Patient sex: M
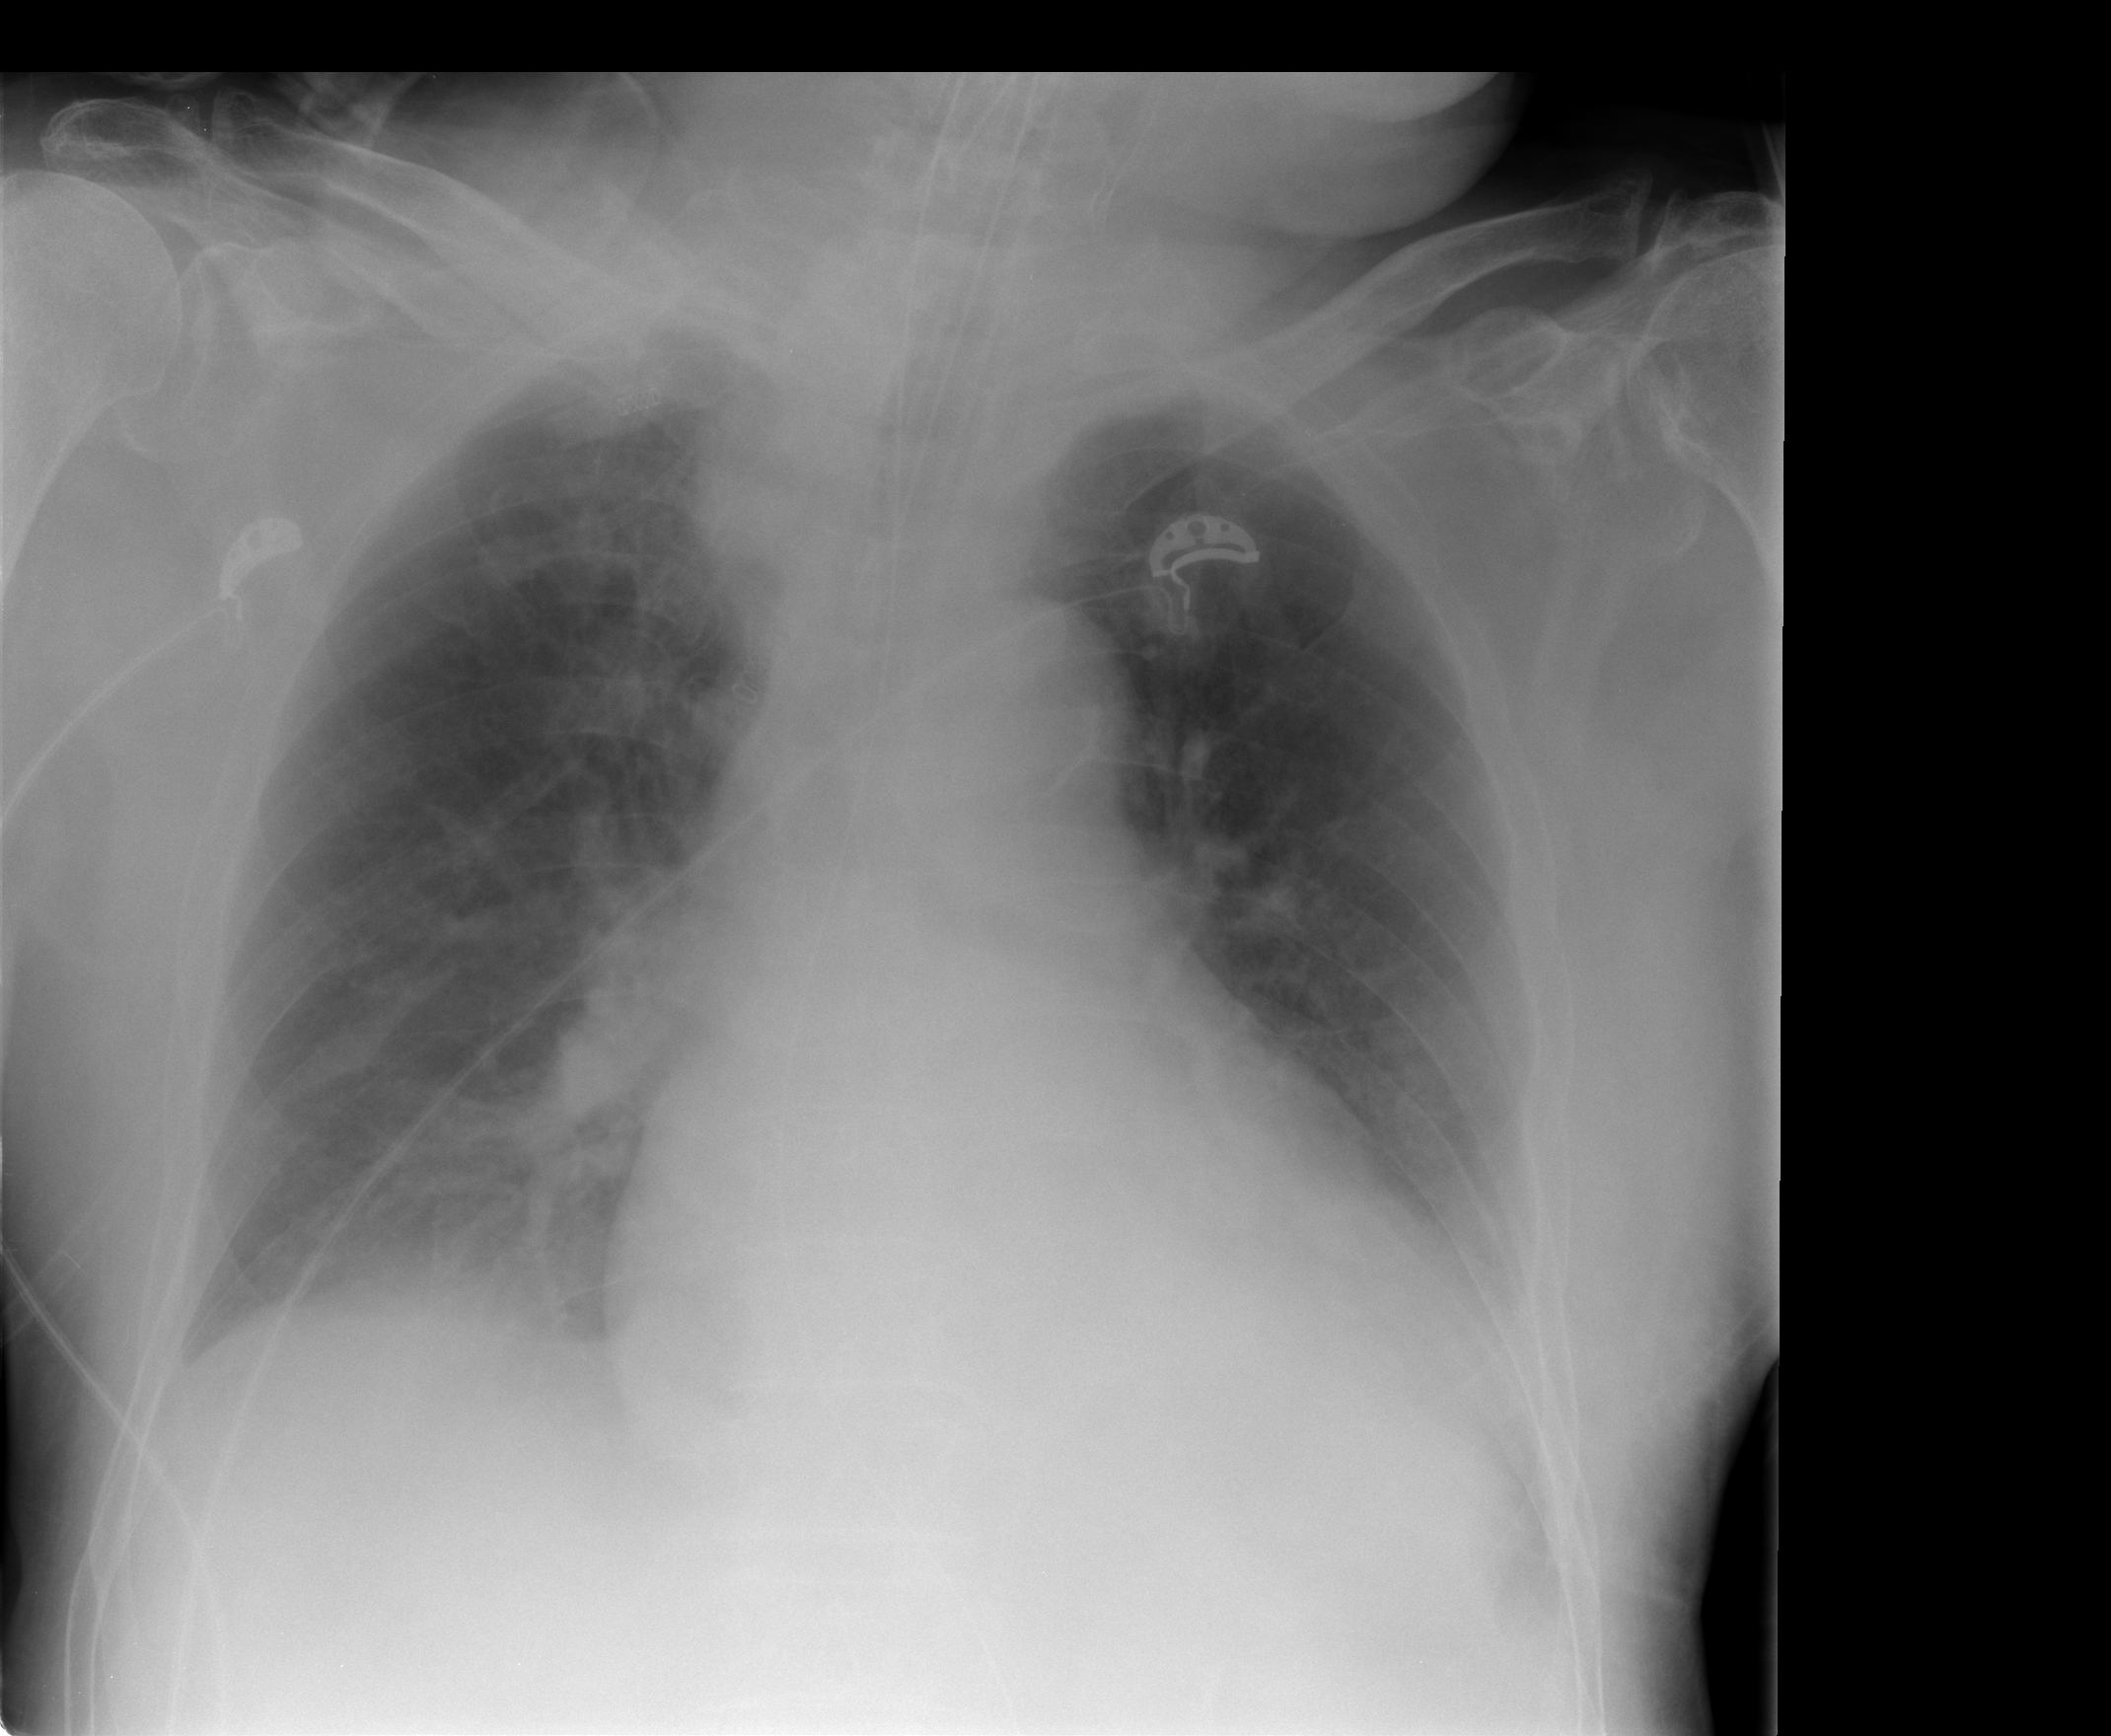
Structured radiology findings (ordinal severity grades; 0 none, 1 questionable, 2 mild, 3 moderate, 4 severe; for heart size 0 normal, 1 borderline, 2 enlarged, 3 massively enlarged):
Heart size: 2
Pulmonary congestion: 1
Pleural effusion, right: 1
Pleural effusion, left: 0
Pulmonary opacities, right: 0
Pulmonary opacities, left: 0
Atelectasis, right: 1
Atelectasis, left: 0